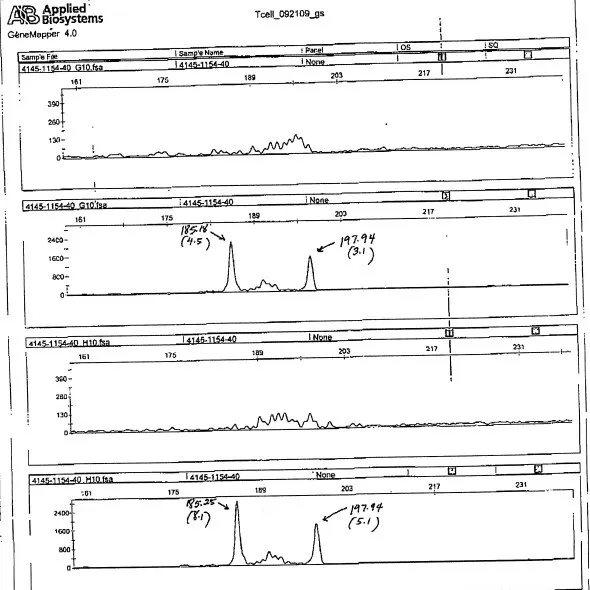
T cell receptor gene rearrangement by PCR analysis showing monoclonal spike.
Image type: chart (chart)